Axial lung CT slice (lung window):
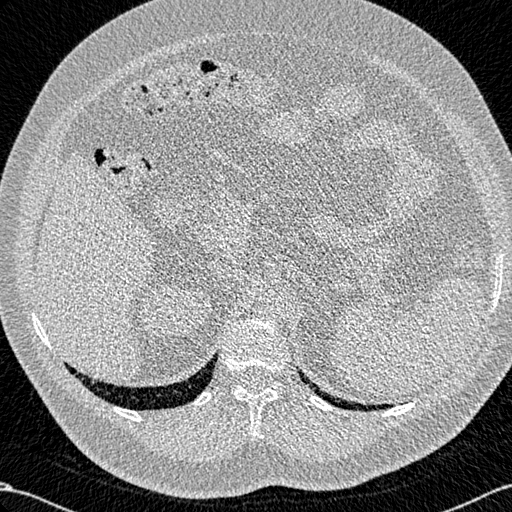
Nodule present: no